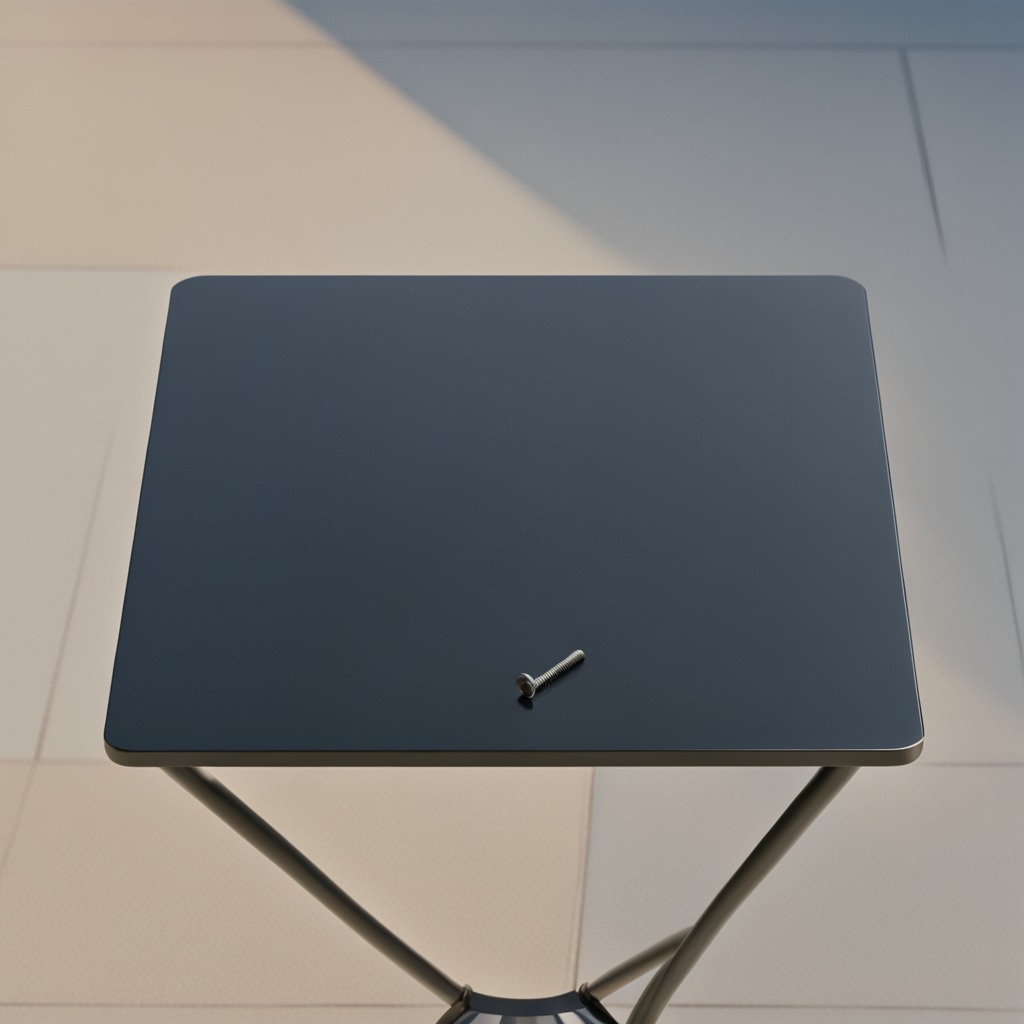
A metal screw lying on a clean utility table in a temporary outdoor tool station.